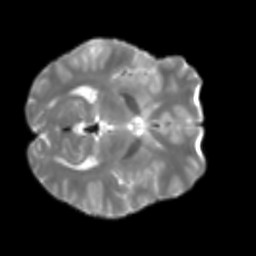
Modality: T2w
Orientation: axial
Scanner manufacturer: siemens
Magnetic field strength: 3 T
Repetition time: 4 s
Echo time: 0.0594 s